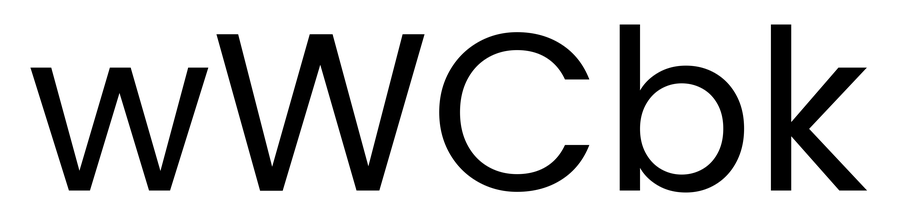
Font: Poppins-Regular